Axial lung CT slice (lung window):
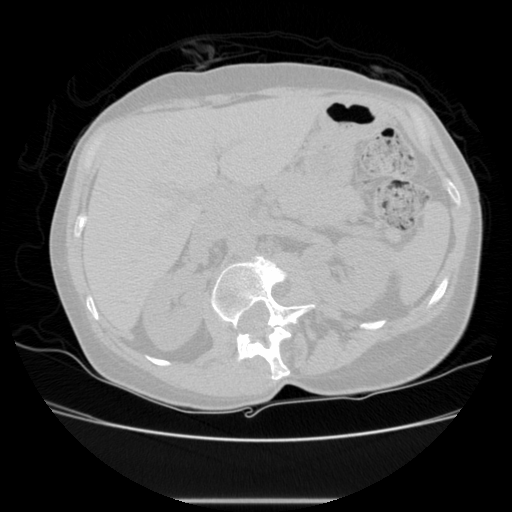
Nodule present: no